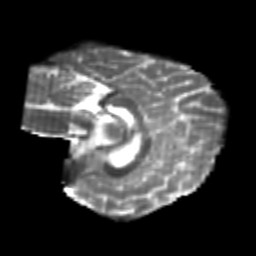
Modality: T2w
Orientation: sagittal
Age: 21
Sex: female
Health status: healthy
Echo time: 0.074 s